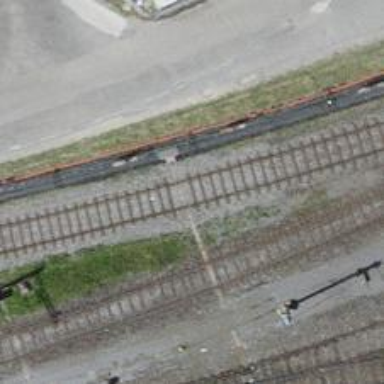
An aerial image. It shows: Railway yard with one track.